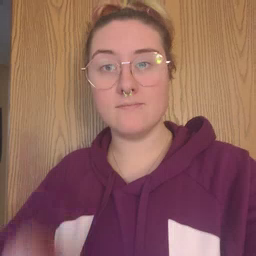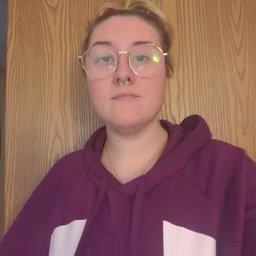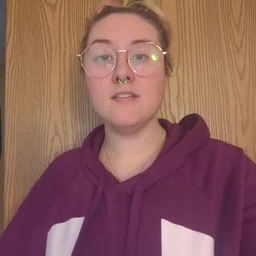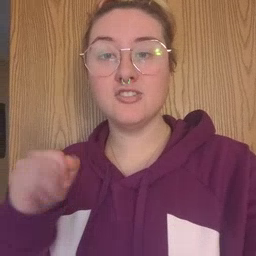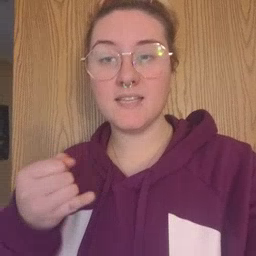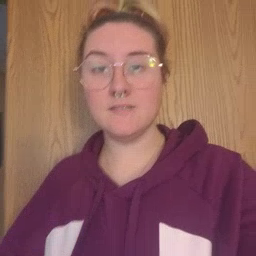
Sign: jeans